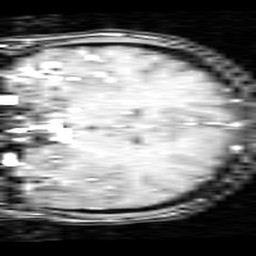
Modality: inplaneT1
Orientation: coronal
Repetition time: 0.2 s
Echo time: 0.0036 s